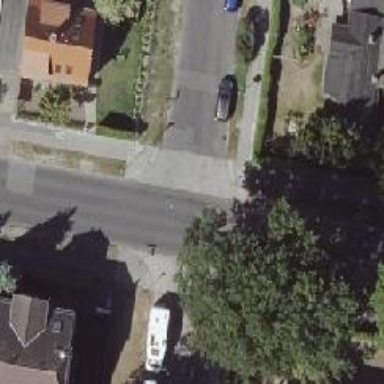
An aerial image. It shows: Unmarked road crossing.